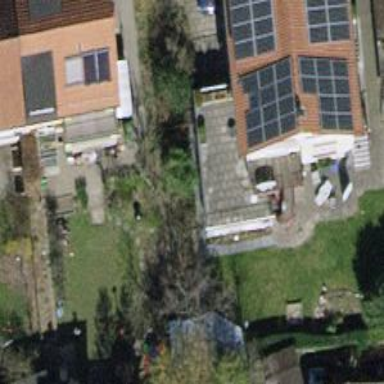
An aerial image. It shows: Detached building with tiled roof.